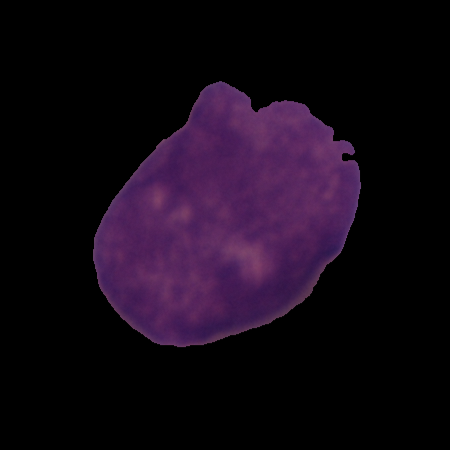
Label: cancer